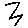
Label: zigzag